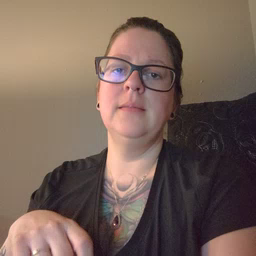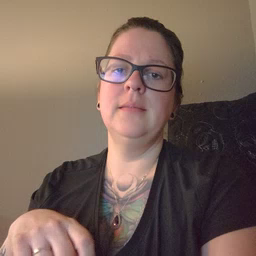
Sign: tiger